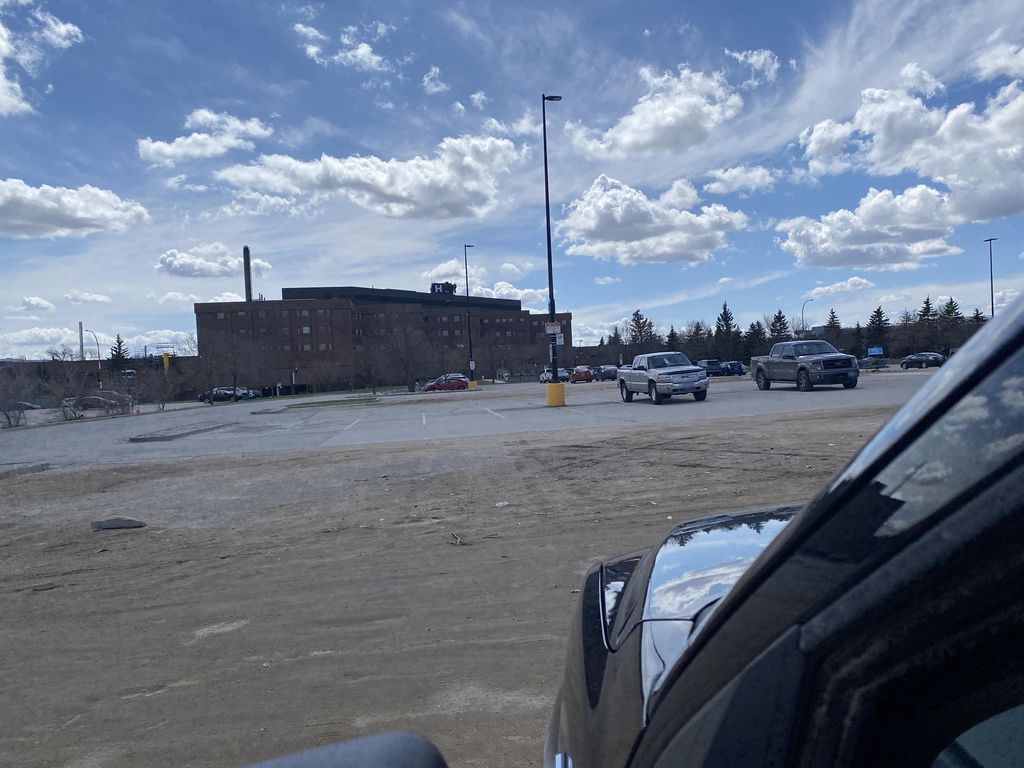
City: winnipeg